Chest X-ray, AP view. Patient: 58 years old, sex M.
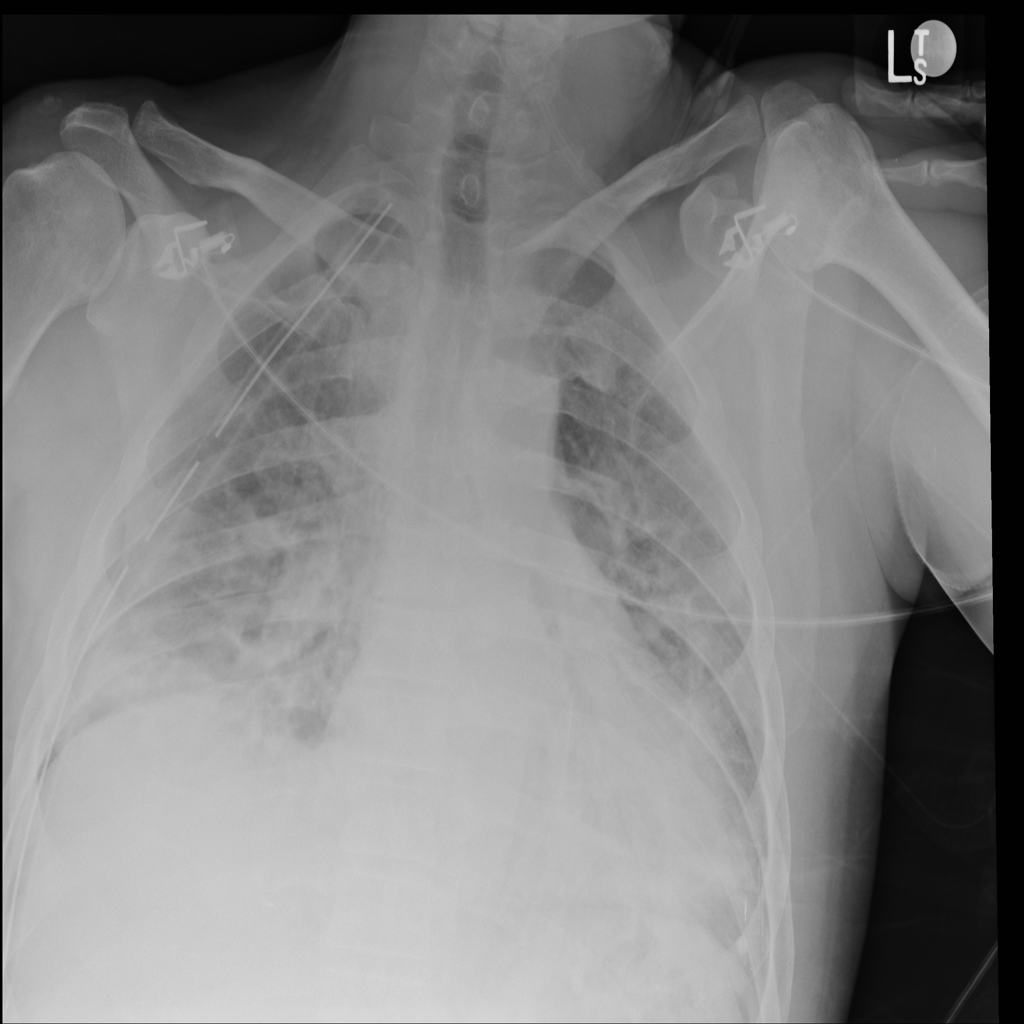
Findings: No Finding